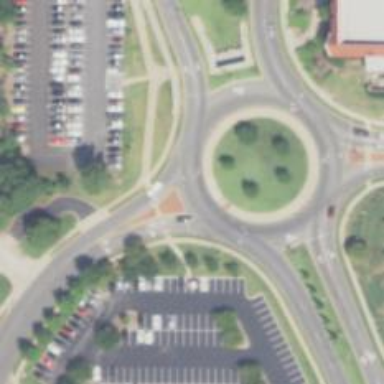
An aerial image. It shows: Primary highway intersecting roundabout.